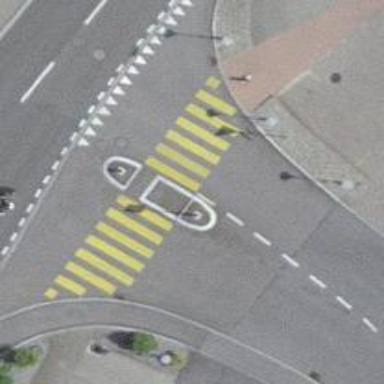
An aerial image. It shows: Zebra crossing on the road.